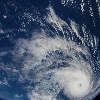
Label: cloud